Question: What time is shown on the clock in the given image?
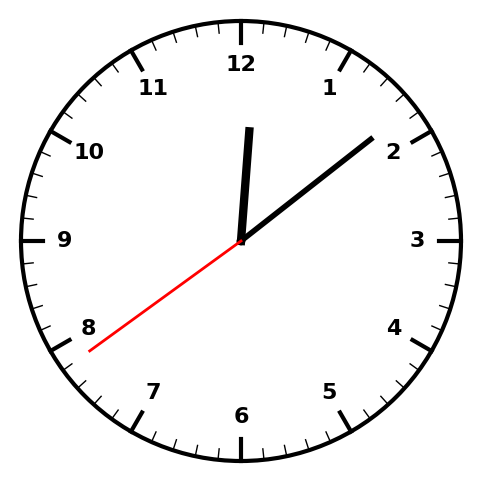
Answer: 12:08:39